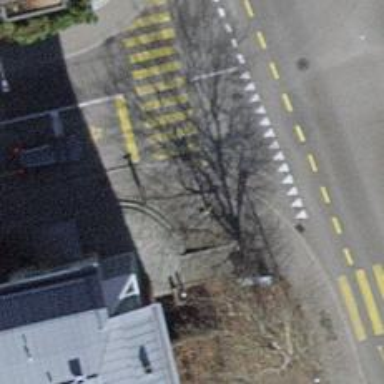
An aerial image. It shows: Kerb serving as barrier.